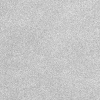
Atmospheric dust classification: dusty